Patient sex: M
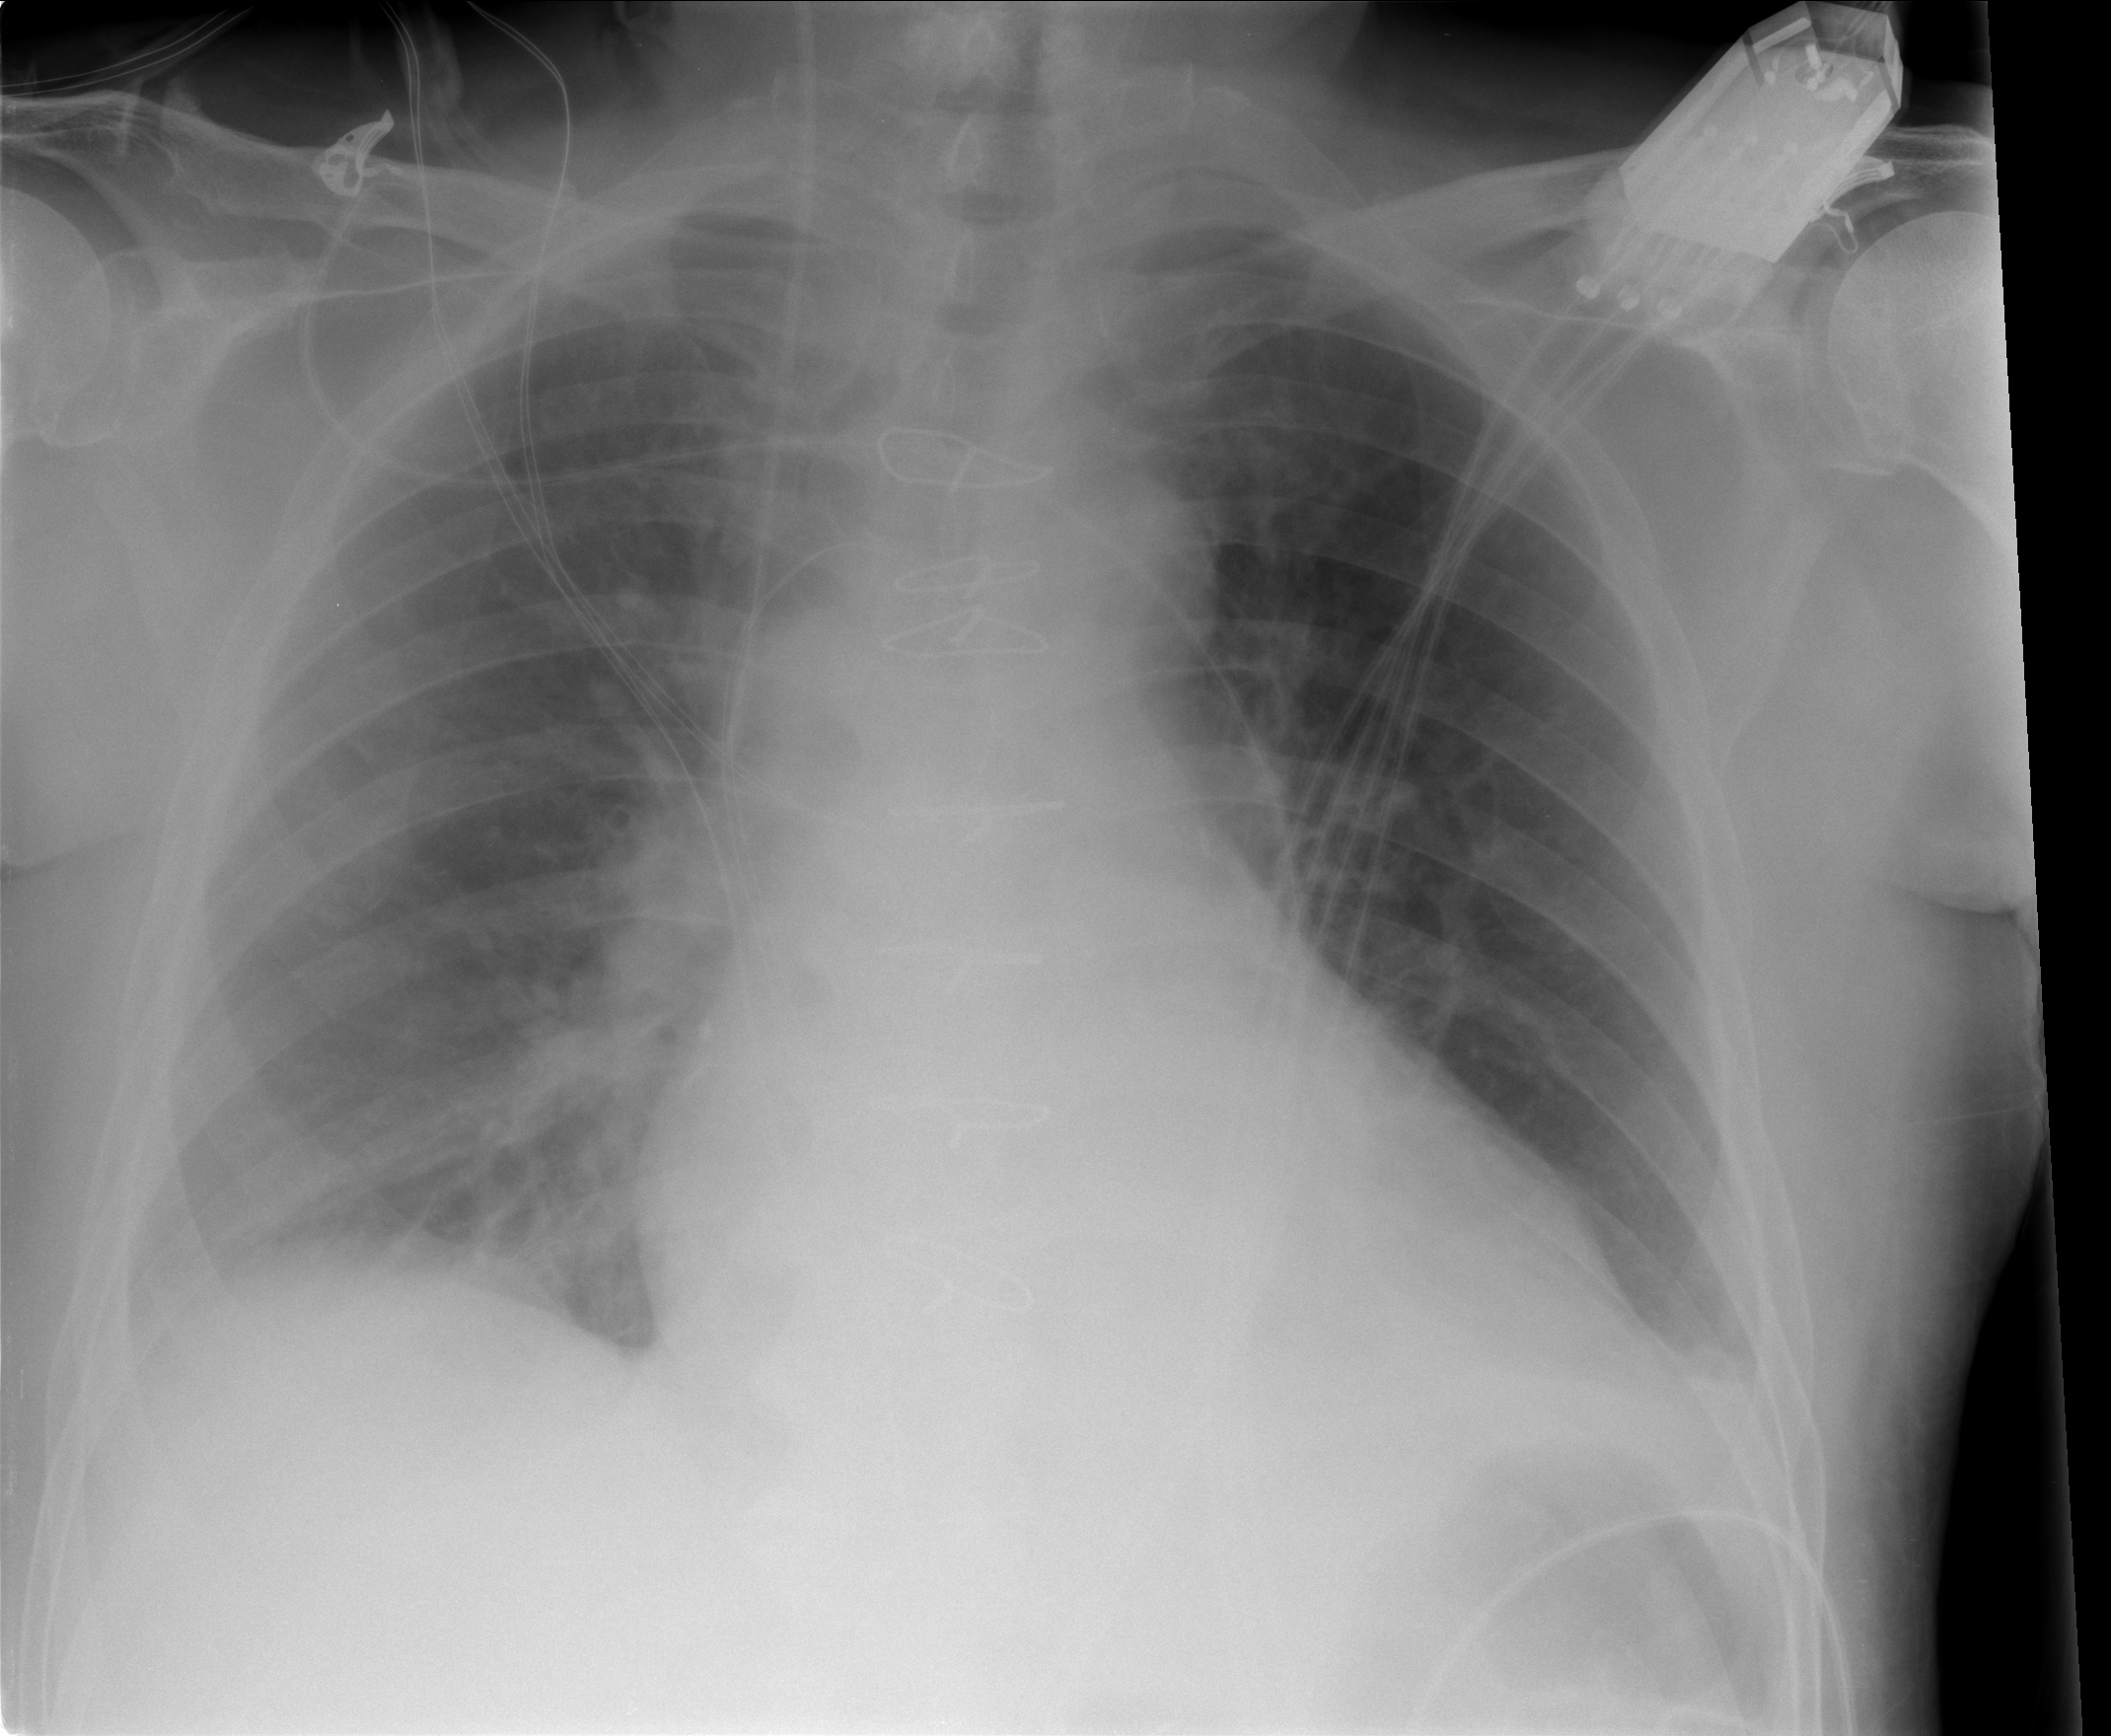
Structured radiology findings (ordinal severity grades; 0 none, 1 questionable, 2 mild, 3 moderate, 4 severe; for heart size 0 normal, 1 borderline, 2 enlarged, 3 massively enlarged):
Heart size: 2
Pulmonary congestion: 1
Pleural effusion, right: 1
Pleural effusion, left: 2
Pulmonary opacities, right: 0
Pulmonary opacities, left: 0
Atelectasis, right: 1
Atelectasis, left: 2